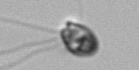
Label: flagellate_morphotype1